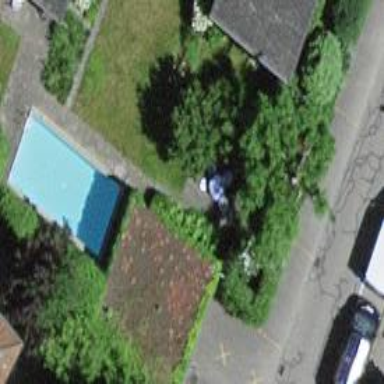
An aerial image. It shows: Garage.